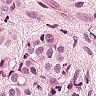
Metastatic tissue present: yes